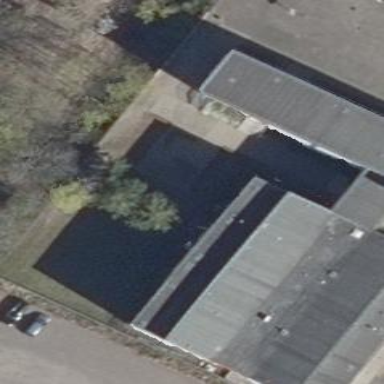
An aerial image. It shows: School building.